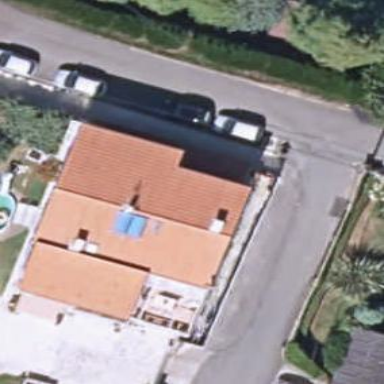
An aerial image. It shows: Simple and straightforward house.